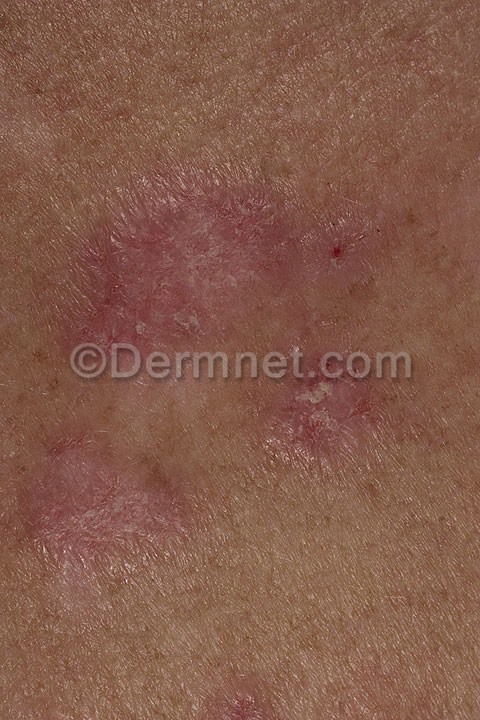
Disease: Lupus and other Connective Tissue diseases